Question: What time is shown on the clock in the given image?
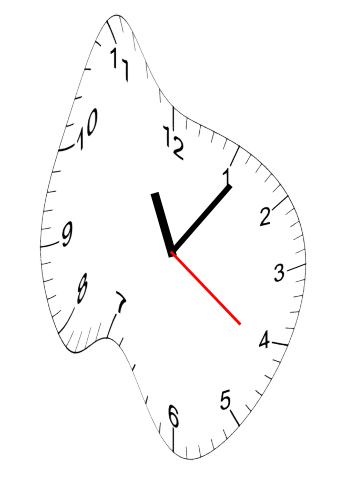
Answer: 11:06:21